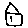
Label: house